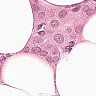
Metastatic tissue present: yes